Question: I written simple NIO server:
'''
public static void main(String[] args) throws Exception
{
ByteBuffer buffer = ByteBuffer.allocateDirect(65536);
Selector selector = Selector.open();
ServerSocketChannel server = ServerSocketChannel.open();
server.configureBlocking(false);
server.bind(new InetSocketAddress(724));
server.register(selector, SelectionKey.OP_ACCEPT);
while(server.isOpen())
{
selector.selectNow();
Iterator<SelectionKey> iterator = selector.selectedKeys().iterator();
while(iterator.hasNext())
{
SelectionKey key = iterator.next();
iterator.remove();
if(!key.isValid())
{
System.out.println("Invalid key removed!");
key.channel().close();
key.cancel();
continue;
}
if(key.isAcceptable())
{
server.accept().configureBlocking(false).register(selector, SelectionKey.OP_READ);
System.out.println("Accepting channel...");
continue;
}
if(key.isReadable())
{
SocketChannel channel = (SocketChannel) key.channel();
try
{
channel.read((ByteBuffer) buffer.clear());
if(buffer.flip().limit() == 0)
{
continue;
}
System.out.println(buffer.get() & 0xFF);
} catch(Exception e)
{
e.printStackTrace();
channel.close();
key.cancel();
}
}
}
}
}
'''
And it's client:
'''
public static void main(String[] args) throws Exception
{
try(Socket socket = new Socket("localhost", 724))
{
OutputStream output = socket.getOutputStream();
output.write(15);
output.flush();
}
}
'''
Once the client is disconnected from the server, the load on the CPU increases up to 40%

I tried to find a solution, but the search has given nothing.
I think this is due to the fact that the selector does not remove disconnect the client, but I do not know how to test - whether the client is disconnected or not. channel.isOpen() always returns true.
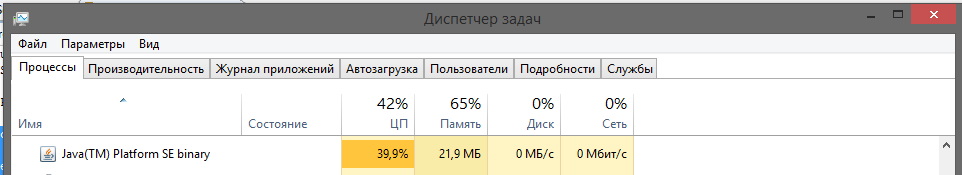
Answer: From the <URL>
> This method performs a non-blocking selection operation. If no channels have become selectable since the previous selection operation then this method immediately returns zero.
Yes, that's going to burn CPU; it's non-blocking and you have a tight loop.
Generally the idea behind using a 'Selector' is that you use the blocking 'select()' or 'select(long timeout)' versions which means as soon as a socket does something, it unblocks.